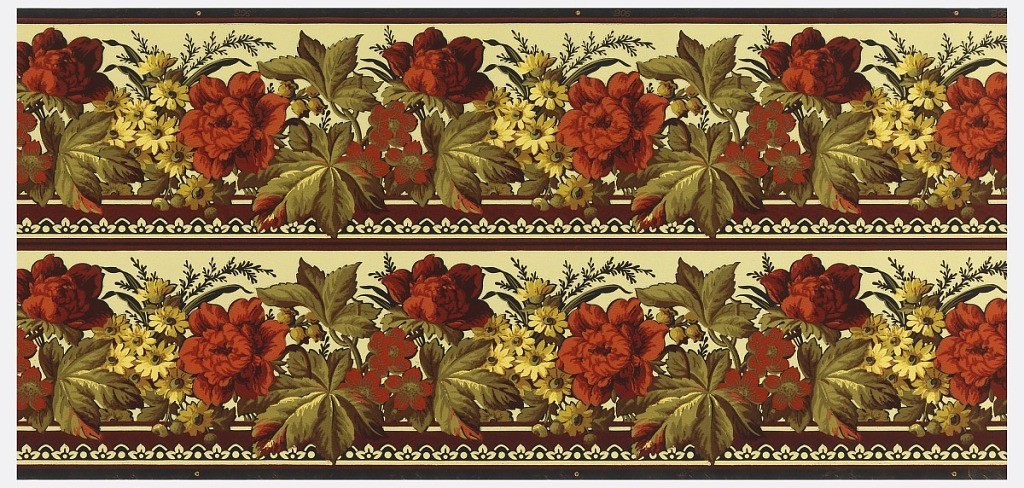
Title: Border
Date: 1875–1906
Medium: Block-printed
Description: Wallpaper roll.
Printed two across, red and yellow flowers with large foliage, printed on beige ground.